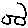
Label: car